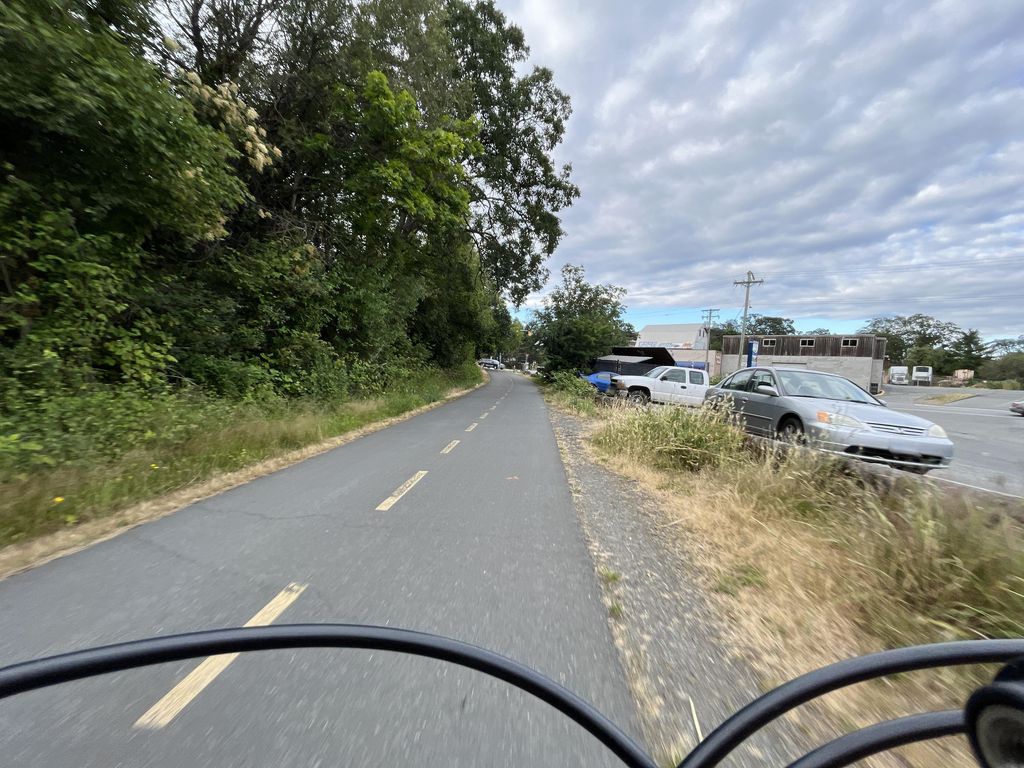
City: victoria